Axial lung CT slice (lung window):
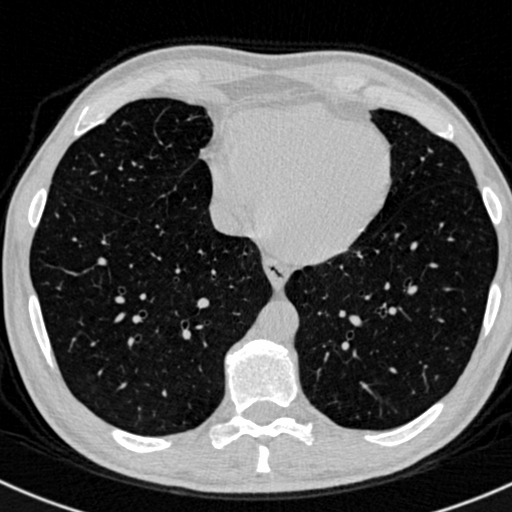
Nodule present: no